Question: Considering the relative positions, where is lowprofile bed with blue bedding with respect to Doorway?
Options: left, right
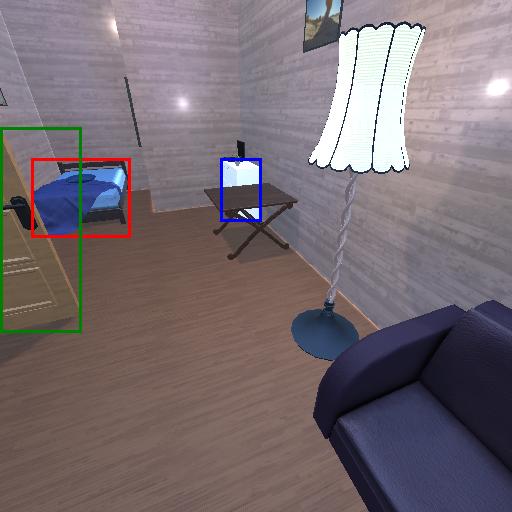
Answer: left